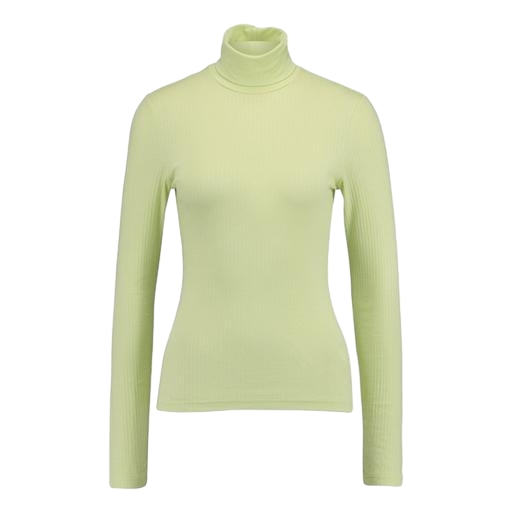
green polo-neck top, high-neck ribbed-jersey t-shirt, high-neck top, white background